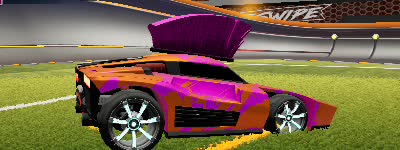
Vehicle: breakout